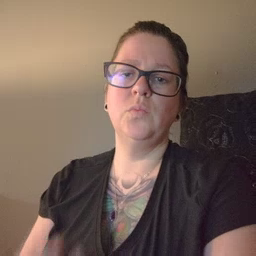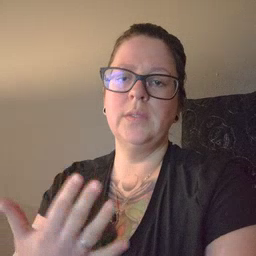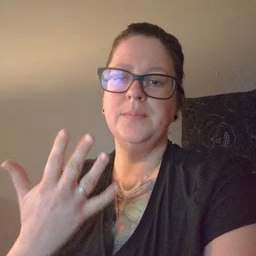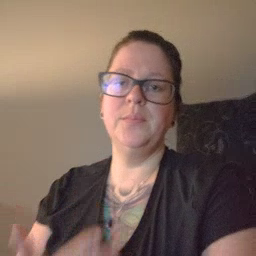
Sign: wait